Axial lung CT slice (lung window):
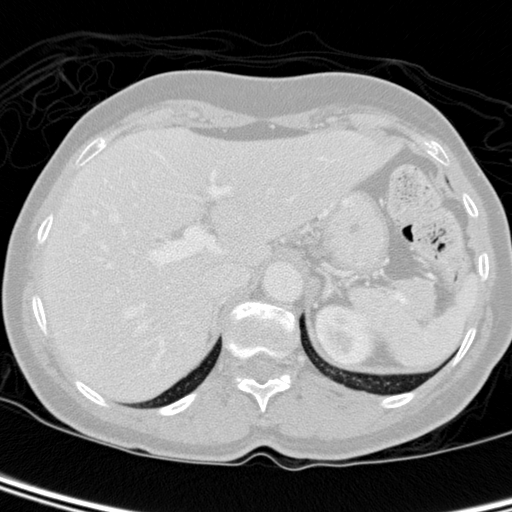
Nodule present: no